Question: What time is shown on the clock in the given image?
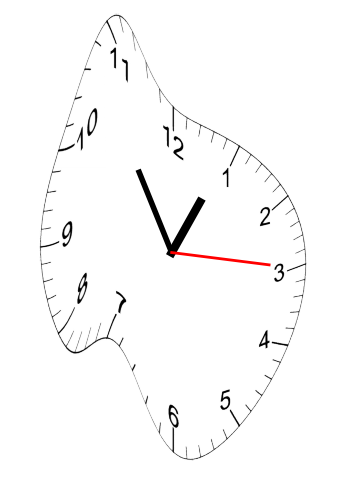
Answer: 12:54:15